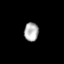
Tissue: prostate
Cell type: T cells
Senescence score: 0.7627
Nuclear area (px): 262
Mean DAPI intensity: 176.214